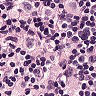
Metastatic tissue present: yes